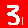
Digit: 3